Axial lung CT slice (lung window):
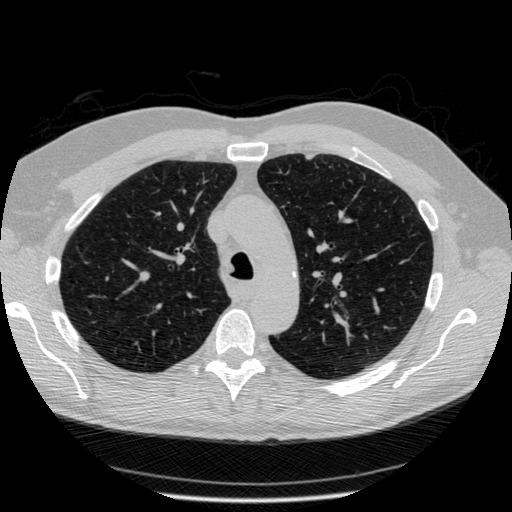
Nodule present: no